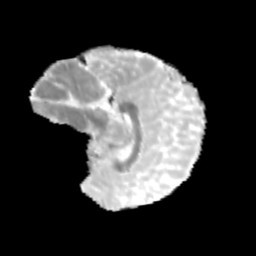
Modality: MD
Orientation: sagittal
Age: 11
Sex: female
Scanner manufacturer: siemens
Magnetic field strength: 3 T
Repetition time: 3.8 s
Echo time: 0.07 s